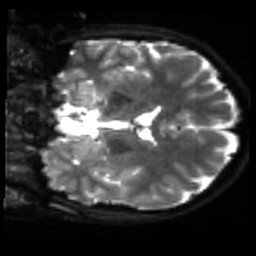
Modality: sbref
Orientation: coronal
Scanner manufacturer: siemens
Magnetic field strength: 3 T
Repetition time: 4 s
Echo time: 0.0594 s